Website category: sports
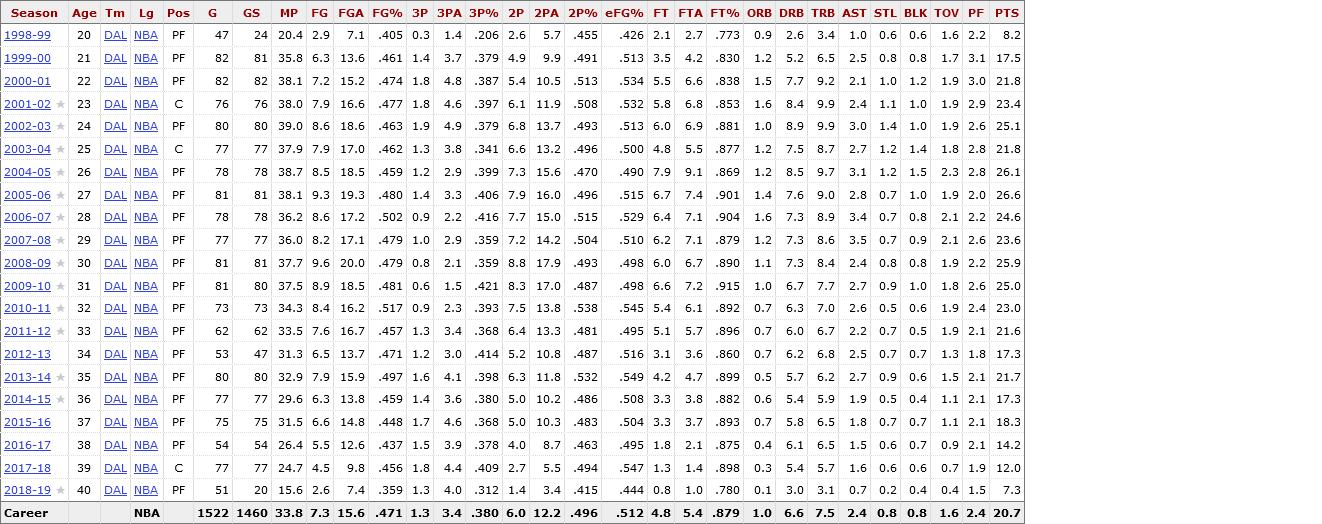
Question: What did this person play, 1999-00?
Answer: PF

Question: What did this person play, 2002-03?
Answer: PF

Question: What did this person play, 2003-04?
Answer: C

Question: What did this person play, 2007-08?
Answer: PF

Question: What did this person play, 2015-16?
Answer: PF

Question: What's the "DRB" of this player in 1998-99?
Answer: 2.6

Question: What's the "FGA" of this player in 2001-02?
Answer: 16.6

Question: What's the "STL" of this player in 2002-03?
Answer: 1.4

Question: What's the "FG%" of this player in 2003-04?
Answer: .462

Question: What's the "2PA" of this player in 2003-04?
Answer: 13.2

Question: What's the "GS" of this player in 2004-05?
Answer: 78

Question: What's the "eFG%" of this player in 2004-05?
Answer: .490

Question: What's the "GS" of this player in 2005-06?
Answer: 81

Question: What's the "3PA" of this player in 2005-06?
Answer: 3.3

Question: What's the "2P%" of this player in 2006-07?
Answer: .515

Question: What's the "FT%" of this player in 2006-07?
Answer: .904

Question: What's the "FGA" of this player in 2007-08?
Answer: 17.1

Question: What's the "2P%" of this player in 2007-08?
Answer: .504

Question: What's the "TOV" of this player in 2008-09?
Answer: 1.9

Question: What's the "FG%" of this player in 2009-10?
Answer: .481

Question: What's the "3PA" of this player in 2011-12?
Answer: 3.4

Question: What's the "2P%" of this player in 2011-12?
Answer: .481

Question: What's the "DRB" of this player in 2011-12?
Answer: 6.0

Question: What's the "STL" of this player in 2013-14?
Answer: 0.9

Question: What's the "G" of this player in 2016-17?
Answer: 54

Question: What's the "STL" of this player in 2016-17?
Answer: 0.6

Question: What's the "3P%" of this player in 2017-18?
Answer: .409

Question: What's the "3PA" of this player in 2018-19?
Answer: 4.0

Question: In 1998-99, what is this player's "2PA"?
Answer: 5.7

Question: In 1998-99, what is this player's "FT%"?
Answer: .773

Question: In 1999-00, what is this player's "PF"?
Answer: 3.1

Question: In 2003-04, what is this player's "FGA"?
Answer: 17.0

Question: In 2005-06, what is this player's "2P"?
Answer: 7.9

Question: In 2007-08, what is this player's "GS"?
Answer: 77

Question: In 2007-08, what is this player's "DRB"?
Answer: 7.3

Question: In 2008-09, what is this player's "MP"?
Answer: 37.7

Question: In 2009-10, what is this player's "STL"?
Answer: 0.9

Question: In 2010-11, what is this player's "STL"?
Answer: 0.5

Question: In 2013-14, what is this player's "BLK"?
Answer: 0.6

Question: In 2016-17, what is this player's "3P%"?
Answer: .378

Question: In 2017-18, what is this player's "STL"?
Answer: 0.6

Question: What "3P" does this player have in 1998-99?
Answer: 0.3

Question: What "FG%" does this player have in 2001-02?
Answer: .477

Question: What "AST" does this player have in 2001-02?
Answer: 2.4

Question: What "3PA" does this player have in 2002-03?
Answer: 4.9

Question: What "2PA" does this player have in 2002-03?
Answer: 13.7

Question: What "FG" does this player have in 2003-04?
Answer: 7.9

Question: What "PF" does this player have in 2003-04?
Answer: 2.8

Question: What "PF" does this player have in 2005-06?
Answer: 2.0

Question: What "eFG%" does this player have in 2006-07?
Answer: .529

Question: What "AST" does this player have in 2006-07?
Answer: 3.4

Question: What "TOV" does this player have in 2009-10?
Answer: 1.8

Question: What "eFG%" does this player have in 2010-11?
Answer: .545

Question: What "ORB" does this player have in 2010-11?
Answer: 0.7

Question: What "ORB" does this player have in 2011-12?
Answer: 0.7

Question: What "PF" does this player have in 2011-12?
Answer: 2.1

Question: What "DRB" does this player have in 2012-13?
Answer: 6.2

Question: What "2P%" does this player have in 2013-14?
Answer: .532

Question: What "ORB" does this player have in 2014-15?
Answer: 0.6

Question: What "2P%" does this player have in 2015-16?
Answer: .483

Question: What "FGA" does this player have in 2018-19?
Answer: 7.4

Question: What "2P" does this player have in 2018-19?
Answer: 1.4

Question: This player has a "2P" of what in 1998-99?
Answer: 2.6

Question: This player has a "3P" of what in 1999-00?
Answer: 1.4